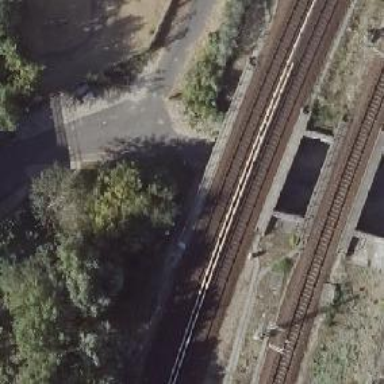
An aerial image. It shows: Bridge carrying electrified light rail track.